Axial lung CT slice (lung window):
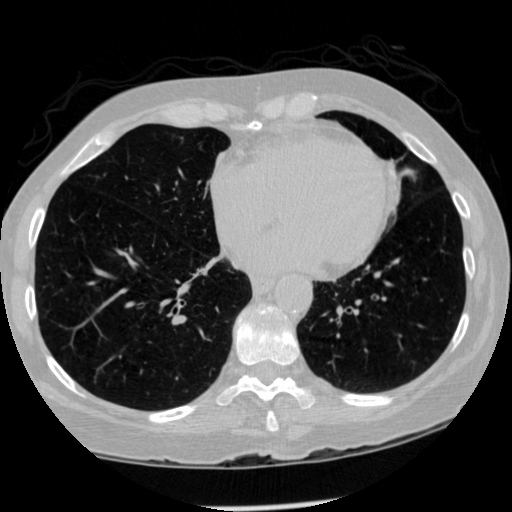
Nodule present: no